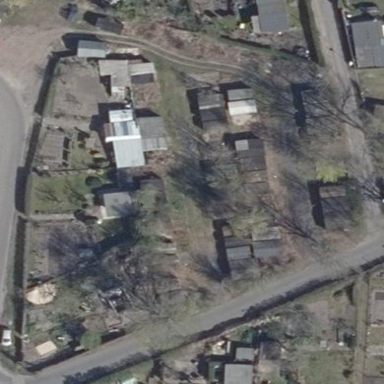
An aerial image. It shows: Area designated for garages.